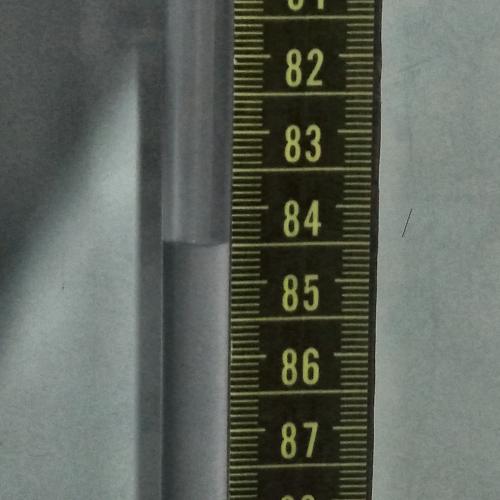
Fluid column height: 84.5 cm